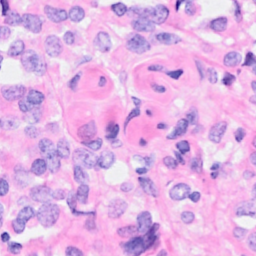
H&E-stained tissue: Breast